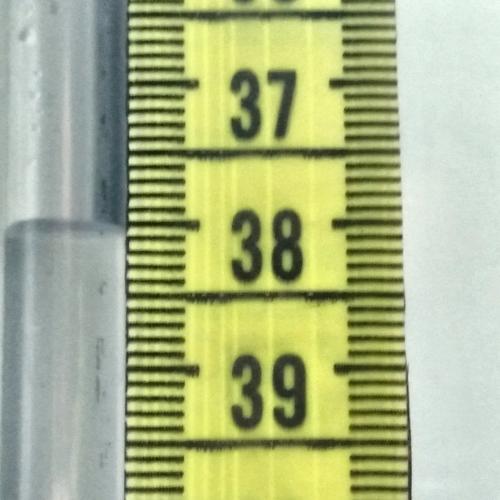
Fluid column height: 38.0 cm